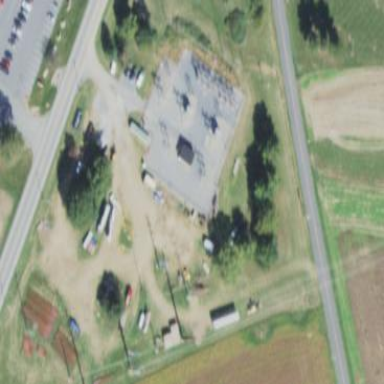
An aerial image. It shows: Power substation.